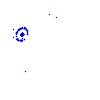
Particle: pion